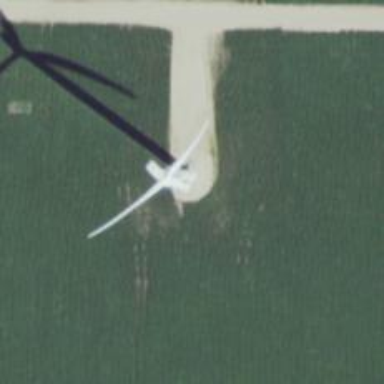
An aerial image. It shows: Wind generator powered by horizontal-axis wind turbine.